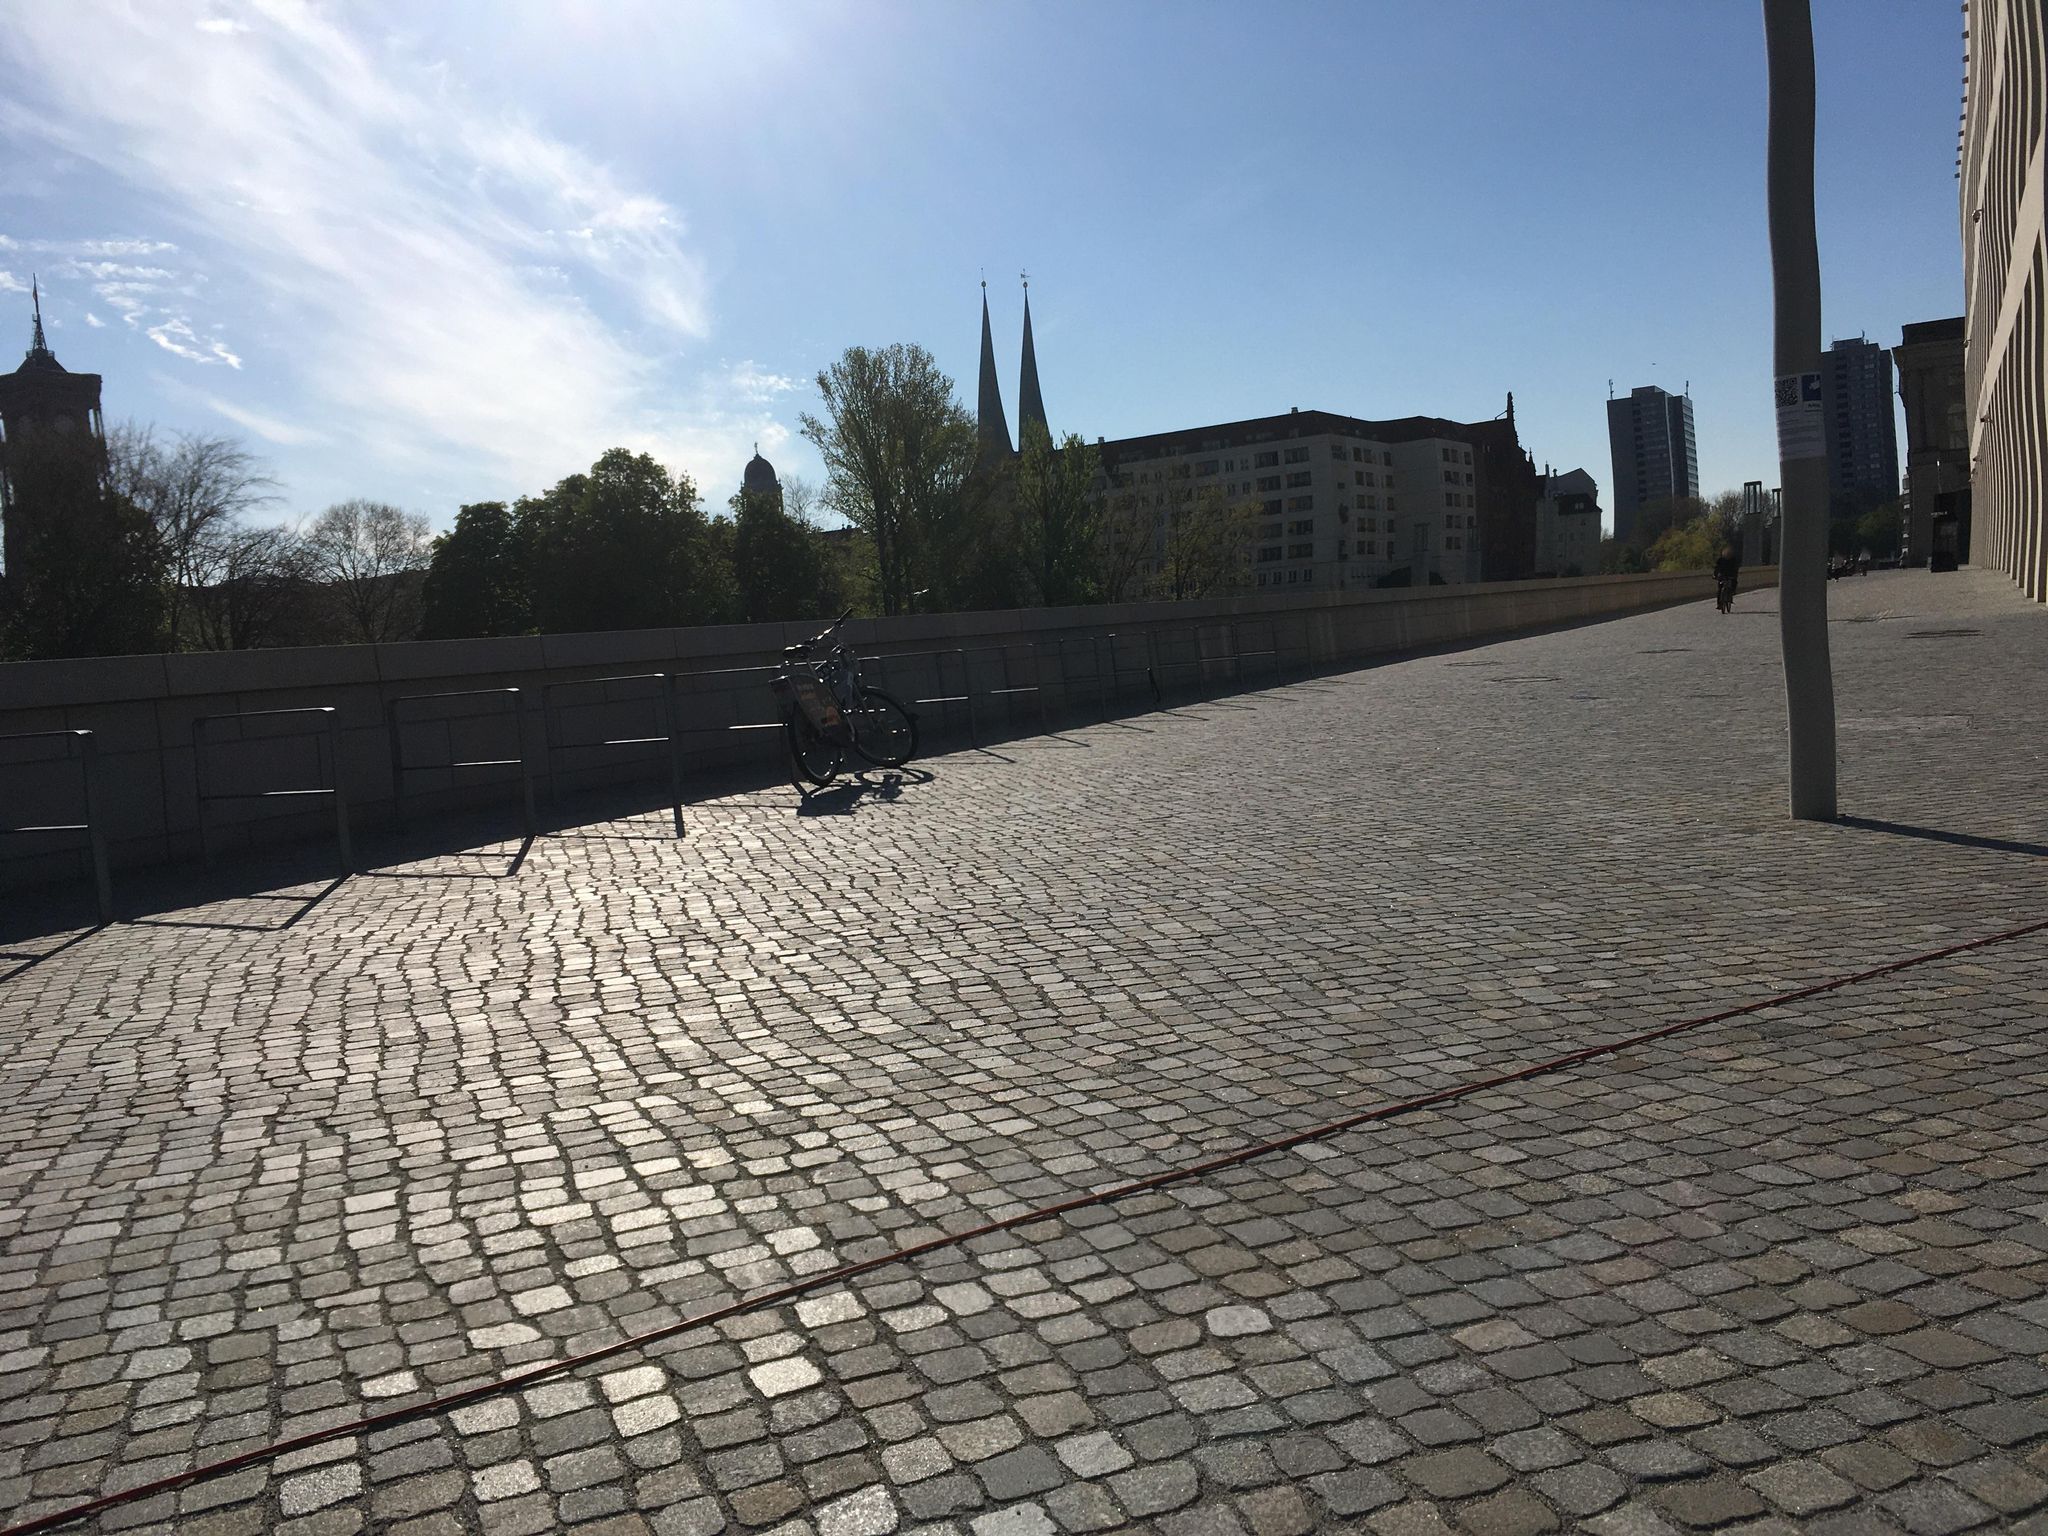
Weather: clear
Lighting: day
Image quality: good
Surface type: walking surface
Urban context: urban centre
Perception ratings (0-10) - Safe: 7.09, Lively: 5.65, Beautiful: 7.84, Boring: 7.97, Depressing: 4.15, Wealthy: 4.62